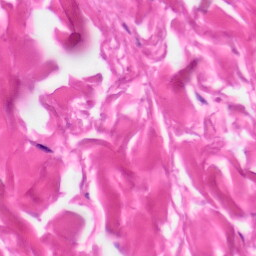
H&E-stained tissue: Skin